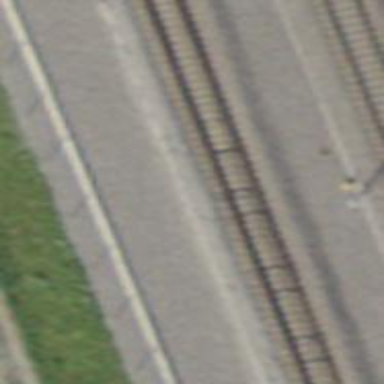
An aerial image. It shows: Railway switch.